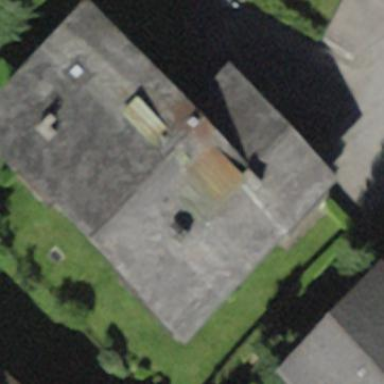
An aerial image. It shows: Apartment house.